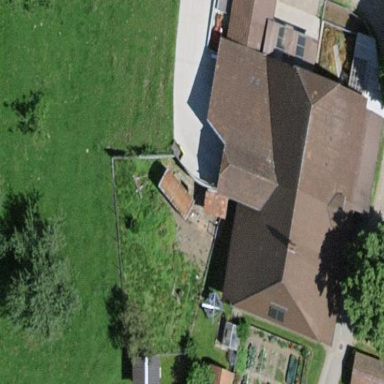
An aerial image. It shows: Farm building.